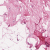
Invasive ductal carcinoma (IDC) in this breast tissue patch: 0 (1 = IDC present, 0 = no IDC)